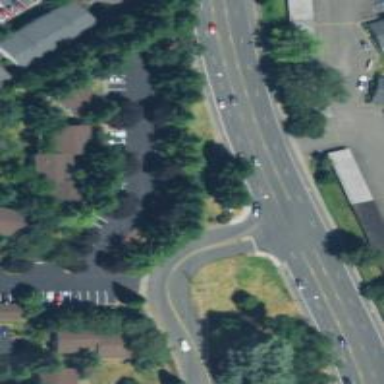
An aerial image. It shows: Tertiary road with sidewalk on the left.